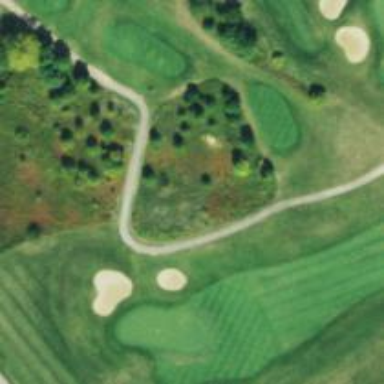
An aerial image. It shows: Path for both road and golf.